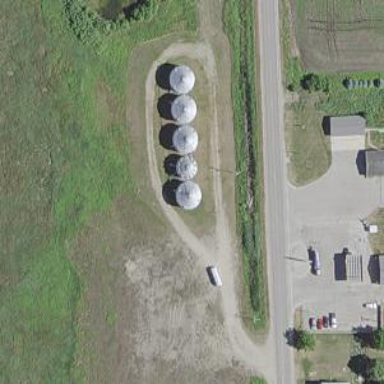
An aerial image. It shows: Silo.